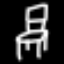
Label: chair